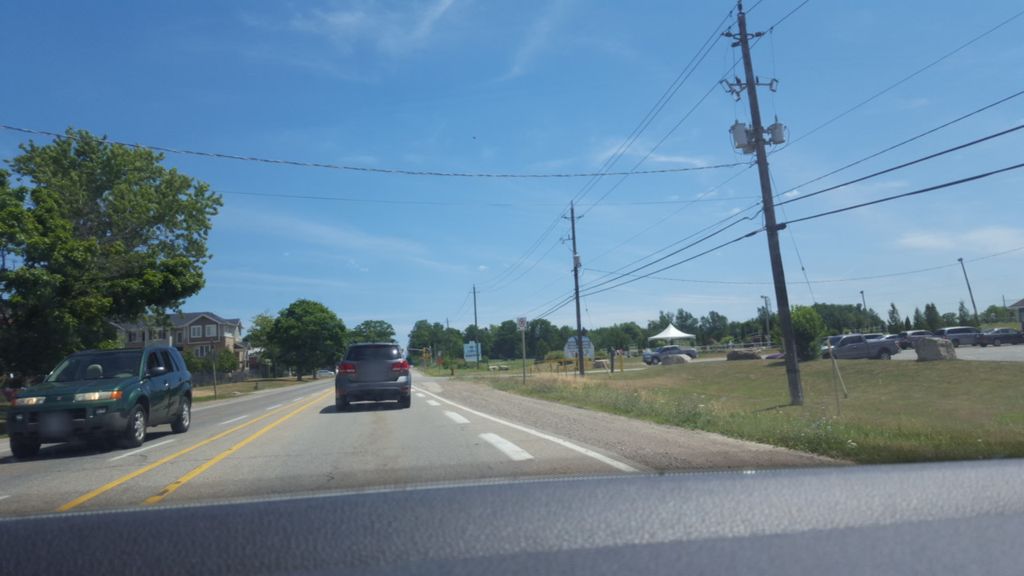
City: hamilton